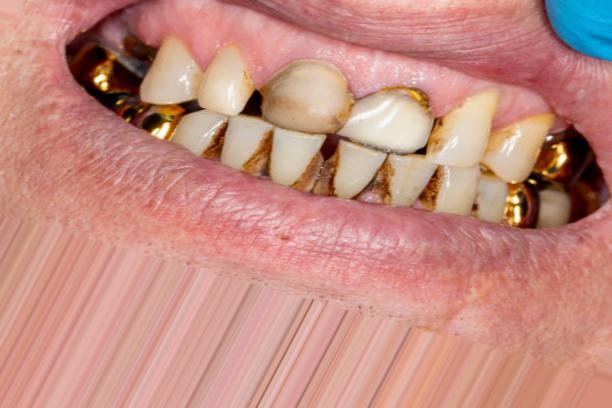
Condition: Caries